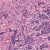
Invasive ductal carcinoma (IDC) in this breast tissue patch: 1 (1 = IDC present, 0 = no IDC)